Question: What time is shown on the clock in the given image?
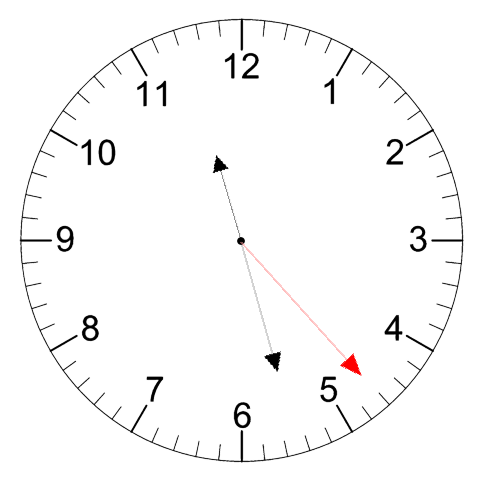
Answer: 11:27:23